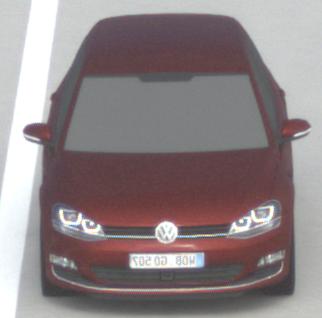
Make: VW
Model: Golf 1.2 TSI BMT
Detailed model: Golf (VII)
Model produced from: 2012/11
Model produced until: 2014/05
Doors: 3
Color: red
Road condition: dry road
Daytime: midday
Contrast: medium contrast